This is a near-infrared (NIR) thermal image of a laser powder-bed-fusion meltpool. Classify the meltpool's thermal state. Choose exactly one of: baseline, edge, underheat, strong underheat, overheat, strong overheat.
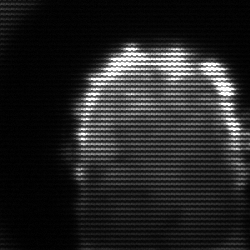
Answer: baseline